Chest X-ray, PA view. Patient: 73 years old, sex F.
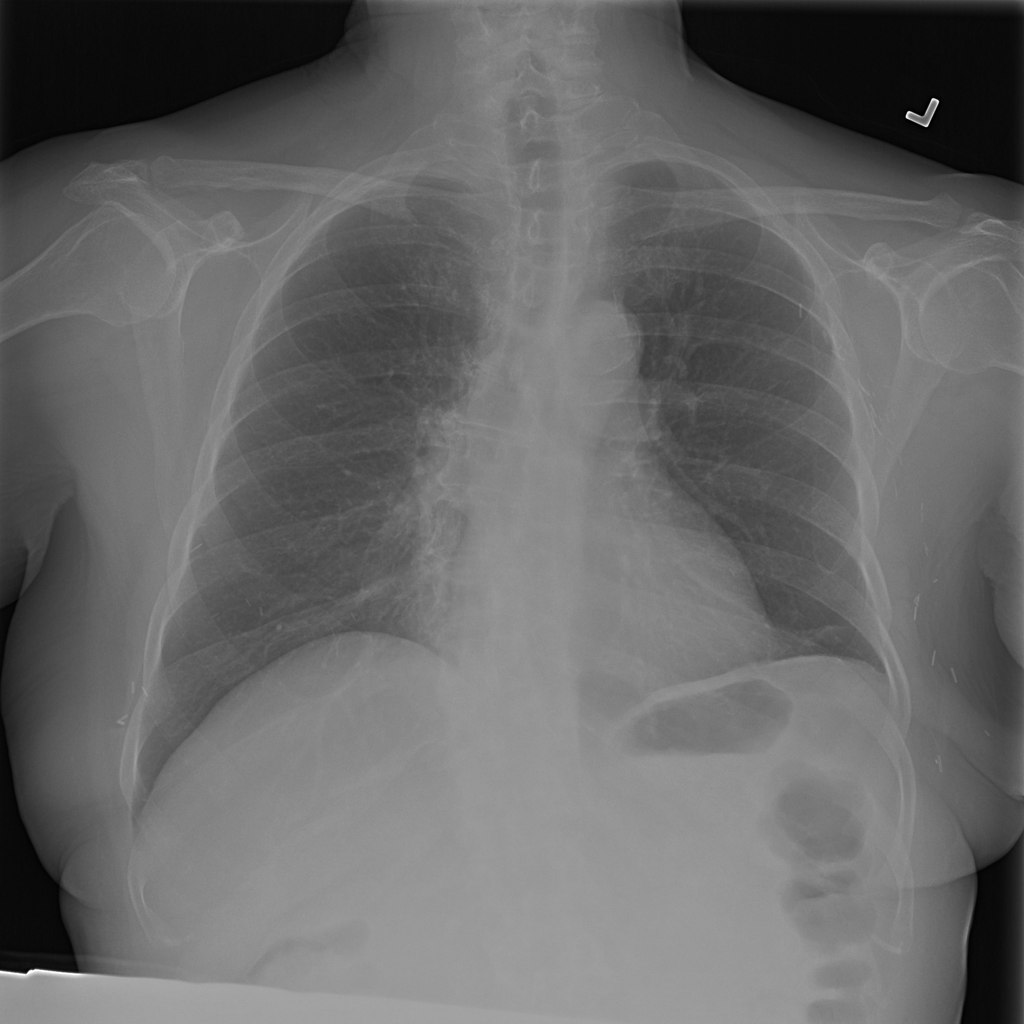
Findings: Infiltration